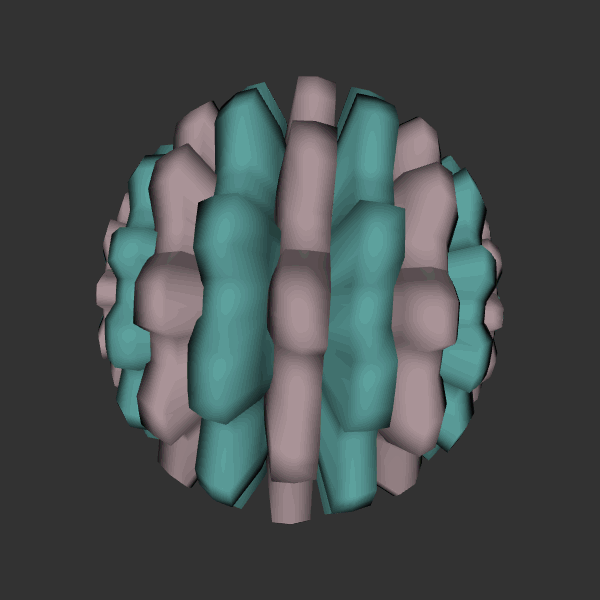
Background: dark